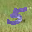
Label: 5